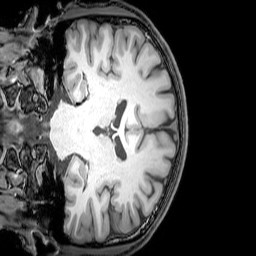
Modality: T1w
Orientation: coronal
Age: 24
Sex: male
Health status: healthy
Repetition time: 0.081 s
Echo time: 0.037 s